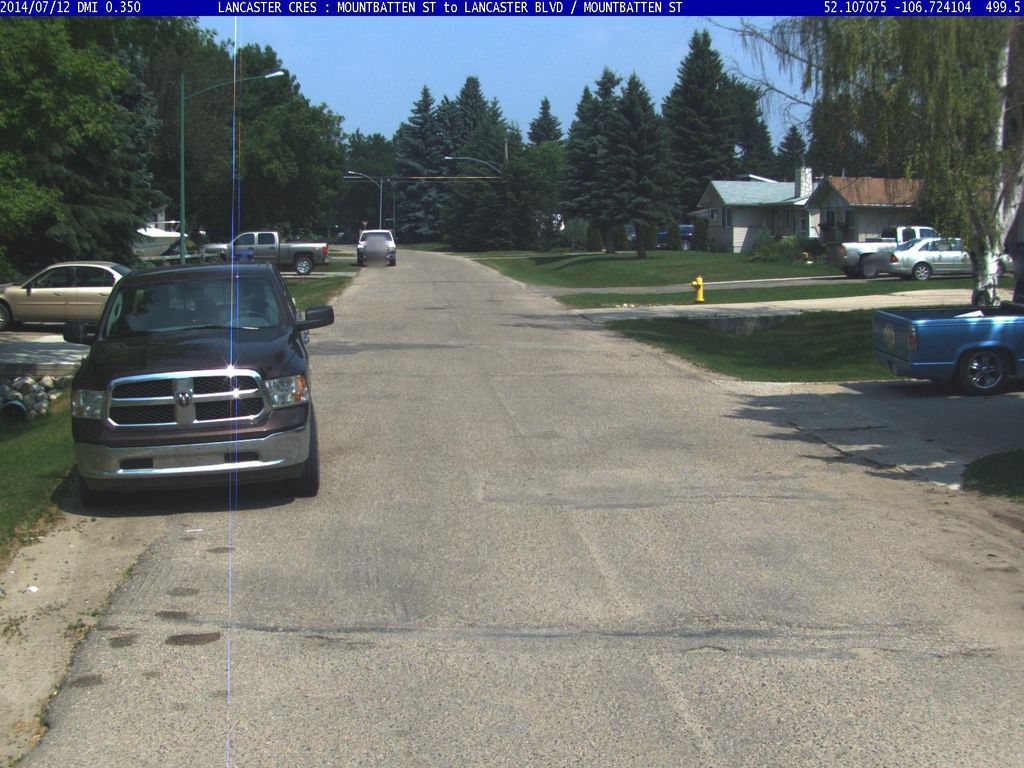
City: saskatoon